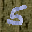
Label: 5